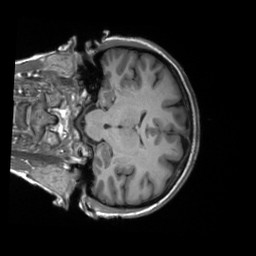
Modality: T1w
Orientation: coronal
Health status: healthy
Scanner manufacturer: siemens
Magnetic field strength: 3 T
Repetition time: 2.3 s
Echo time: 0.00228 s